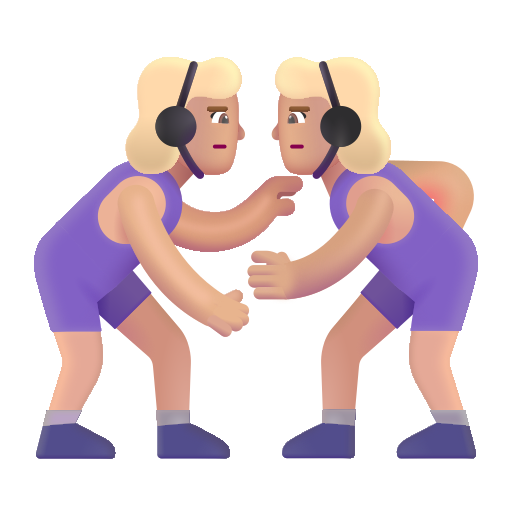
woman wrestling color  light